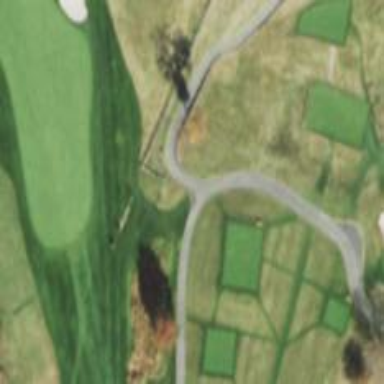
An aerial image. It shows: Path for both road and golf.